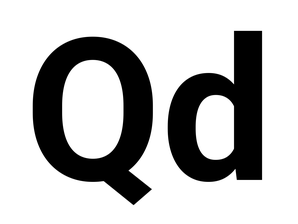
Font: Roboto_Bold